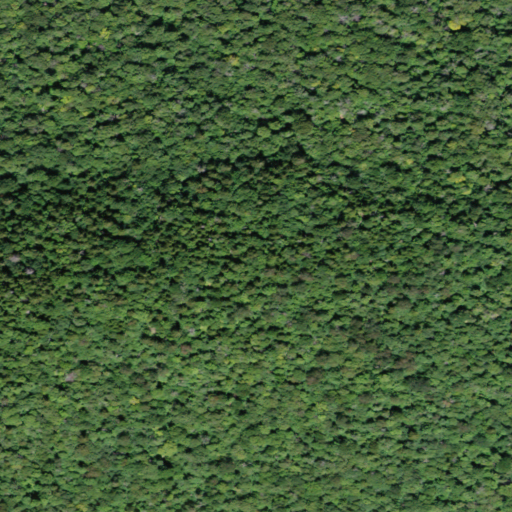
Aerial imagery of mountain in New York named Big Marsh Mountain containing deciduous forest, mixed forest, evergreen forest, and shrub